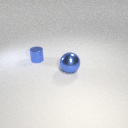
small blue metal cylinder to the left of large blue metal sphere